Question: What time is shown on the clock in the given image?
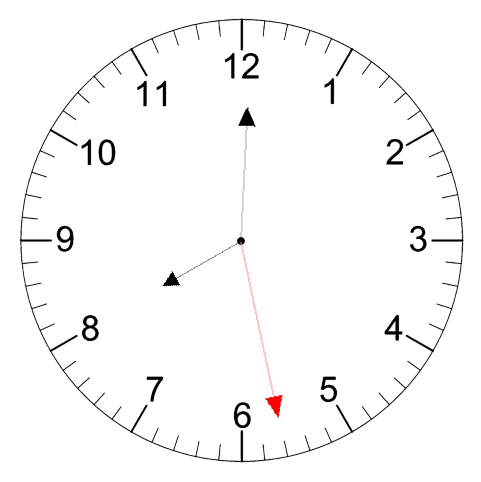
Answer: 08:00:28